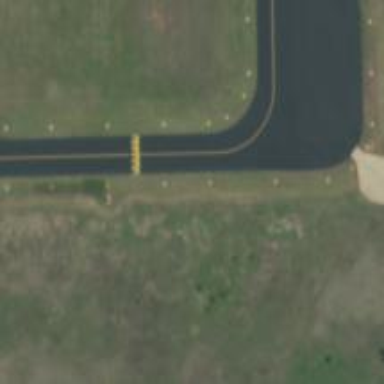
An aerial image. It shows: Image of taxiway at airport.